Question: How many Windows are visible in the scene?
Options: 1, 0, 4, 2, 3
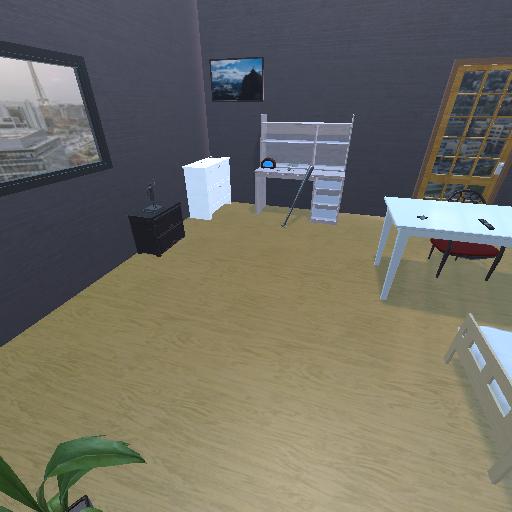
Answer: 1